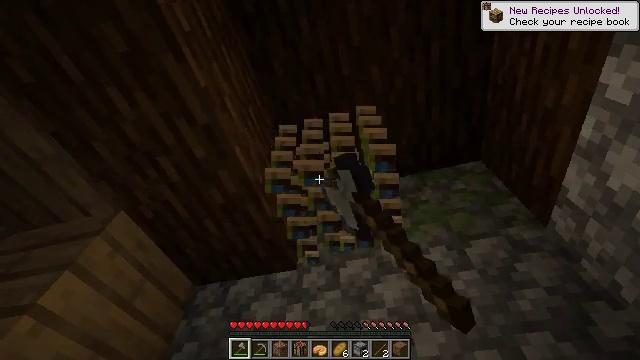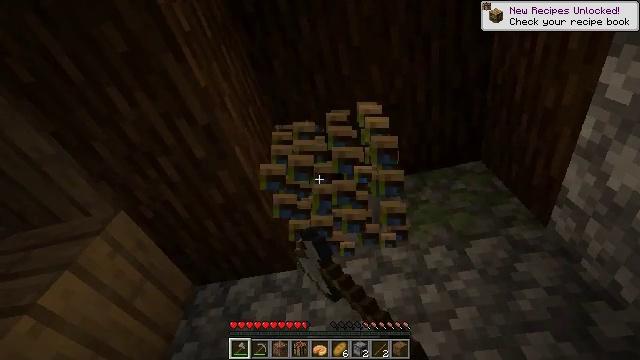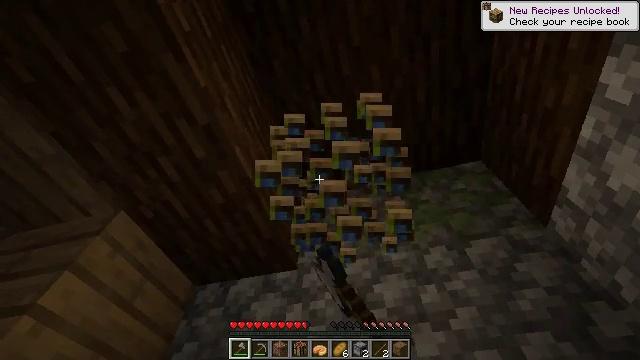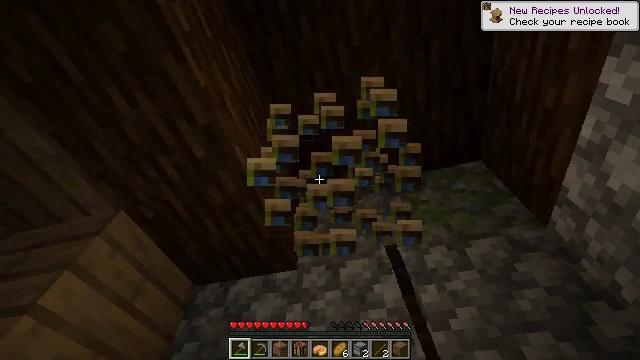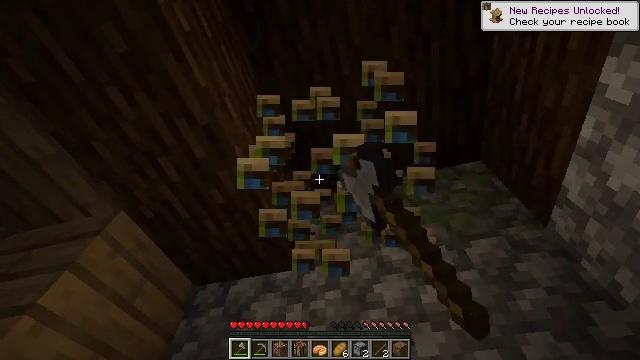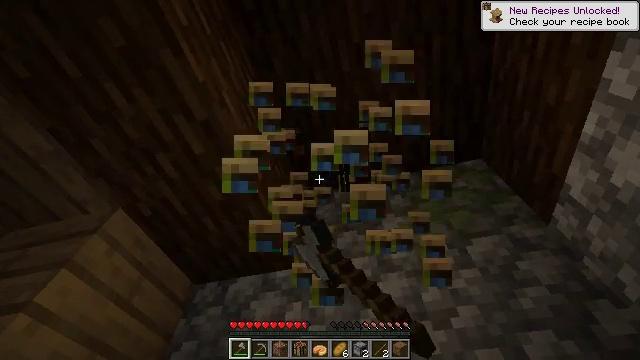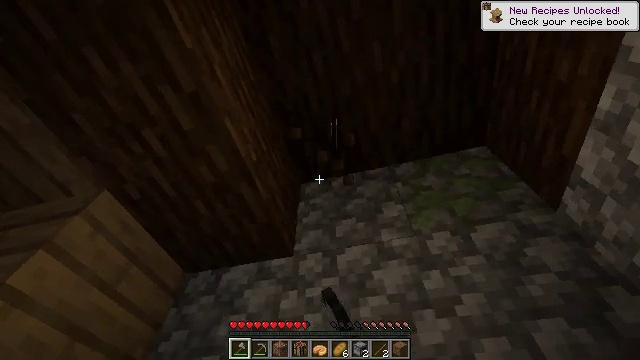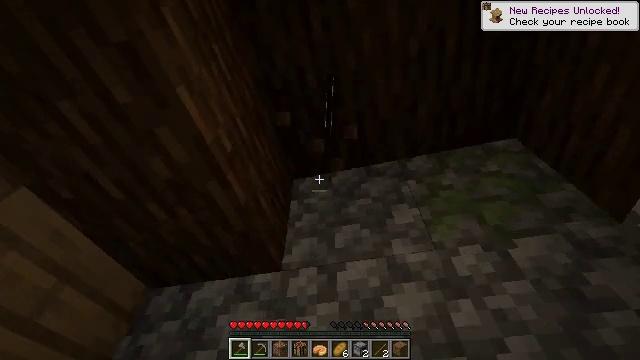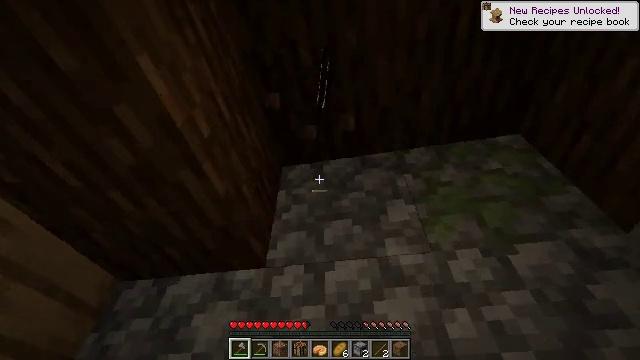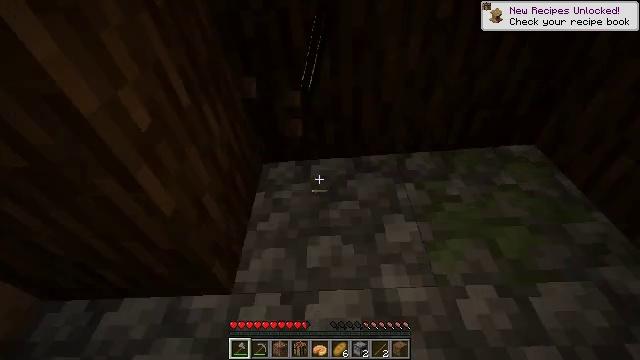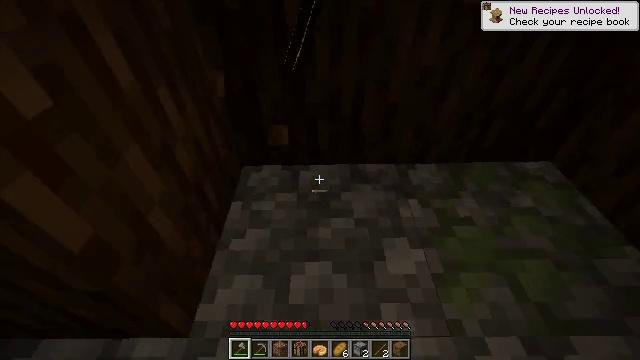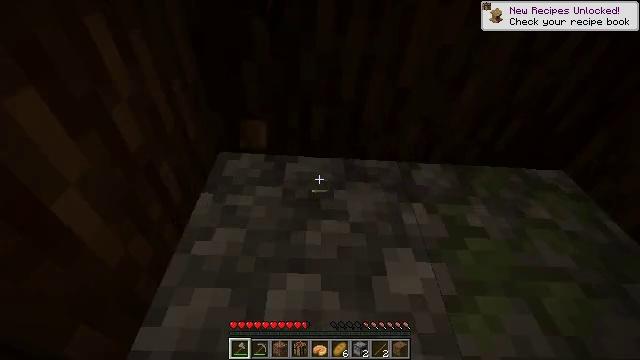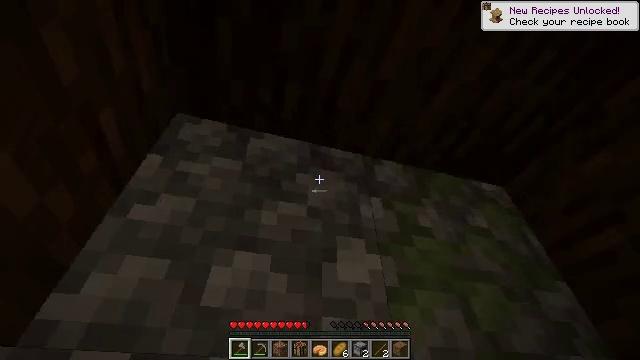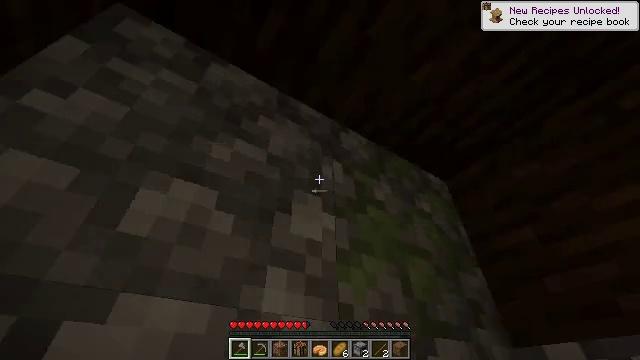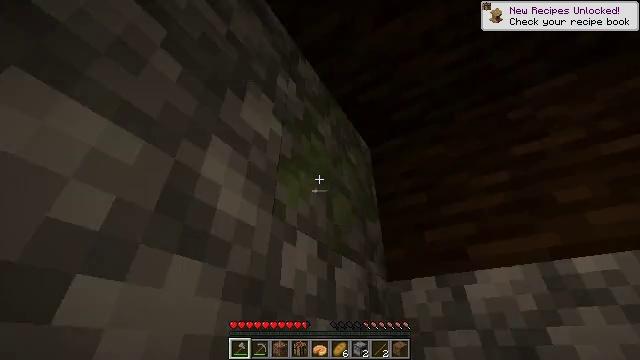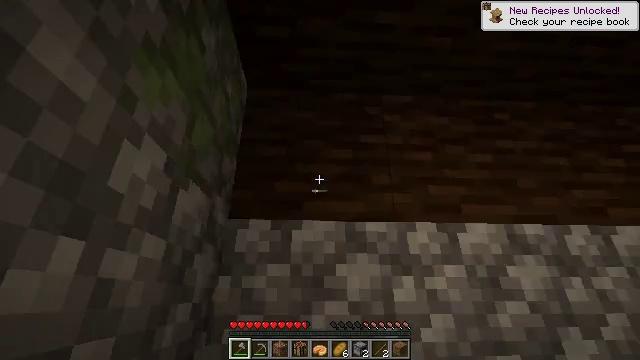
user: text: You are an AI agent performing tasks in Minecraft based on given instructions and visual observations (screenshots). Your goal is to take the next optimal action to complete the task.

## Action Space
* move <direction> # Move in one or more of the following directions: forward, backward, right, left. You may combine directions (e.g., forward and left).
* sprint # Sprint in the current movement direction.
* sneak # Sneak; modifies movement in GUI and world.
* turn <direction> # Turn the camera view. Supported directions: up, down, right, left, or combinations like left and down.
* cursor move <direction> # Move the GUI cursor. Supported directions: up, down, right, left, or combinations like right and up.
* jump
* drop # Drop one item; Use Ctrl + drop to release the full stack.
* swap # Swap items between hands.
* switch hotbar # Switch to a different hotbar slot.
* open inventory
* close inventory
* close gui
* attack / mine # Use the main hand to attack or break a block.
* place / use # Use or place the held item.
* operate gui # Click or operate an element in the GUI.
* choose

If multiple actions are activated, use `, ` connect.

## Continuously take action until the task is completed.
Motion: motion action
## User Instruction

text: Reclaim bookshelf materials.
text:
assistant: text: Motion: attack / mine
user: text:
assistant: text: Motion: attack / mine
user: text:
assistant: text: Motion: attack / mine
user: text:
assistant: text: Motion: attack / mine
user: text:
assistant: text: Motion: move forward, attack / mine
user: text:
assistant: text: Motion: move forward, attack / mine
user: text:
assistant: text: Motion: move forward, turn right and down, jump
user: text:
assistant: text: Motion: move forward, turn right and down, jump
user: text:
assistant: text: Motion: move forward, turn right and down, jump
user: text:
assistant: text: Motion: move forward, turn right, jump
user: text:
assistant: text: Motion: move forward, turn right, jump
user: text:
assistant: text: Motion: move forward, turn right and down, jump
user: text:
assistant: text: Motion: move forward, turn right and down
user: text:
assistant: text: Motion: move forward, turn right and down
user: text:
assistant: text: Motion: move forward, turn right and down
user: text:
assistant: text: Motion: move forward, turn right and down
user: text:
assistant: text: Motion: move forward, sprint, turn right and down
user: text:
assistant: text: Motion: move forward, sprint, turn right and down
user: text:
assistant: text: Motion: move forward, sprint, turn down
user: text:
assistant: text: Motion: move forward, sprint
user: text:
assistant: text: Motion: move forward, sprint
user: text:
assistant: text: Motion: move forward, sprint
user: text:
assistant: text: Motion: move forward, sprint
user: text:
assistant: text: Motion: move forward, sprint
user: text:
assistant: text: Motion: move forward, sprint, turn left and up
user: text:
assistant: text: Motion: move forward, sprint, turn left and up
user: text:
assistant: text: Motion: move forward, sprint, turn left and up
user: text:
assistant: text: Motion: move forward, sprint, turn left and up
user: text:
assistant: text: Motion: move forward, sprint, turn left and up
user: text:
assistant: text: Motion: move forward, sprint, turn left and up